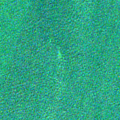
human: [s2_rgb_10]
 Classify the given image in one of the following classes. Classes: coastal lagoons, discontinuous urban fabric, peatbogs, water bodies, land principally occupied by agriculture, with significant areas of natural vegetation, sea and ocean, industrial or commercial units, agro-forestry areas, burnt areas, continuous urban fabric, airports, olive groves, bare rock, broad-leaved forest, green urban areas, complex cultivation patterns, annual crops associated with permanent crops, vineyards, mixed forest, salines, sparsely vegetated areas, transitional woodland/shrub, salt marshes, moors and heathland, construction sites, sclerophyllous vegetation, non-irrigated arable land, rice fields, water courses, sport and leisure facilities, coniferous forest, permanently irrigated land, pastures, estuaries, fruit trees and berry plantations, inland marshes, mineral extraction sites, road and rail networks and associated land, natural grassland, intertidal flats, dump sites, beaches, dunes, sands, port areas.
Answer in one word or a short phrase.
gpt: sea and ocean